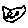
Label: cat